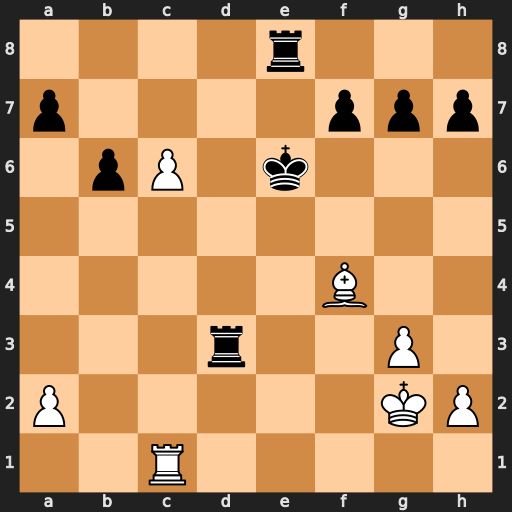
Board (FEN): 4r3/p4ppp/1pP1k3/8/5B2/3r2P1/P5KP/2R5
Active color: w
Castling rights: -
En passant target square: -
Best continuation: Re1+ Kd5 Rxe8